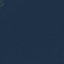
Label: SeaLake